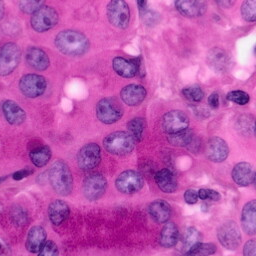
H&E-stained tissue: Pancreatic